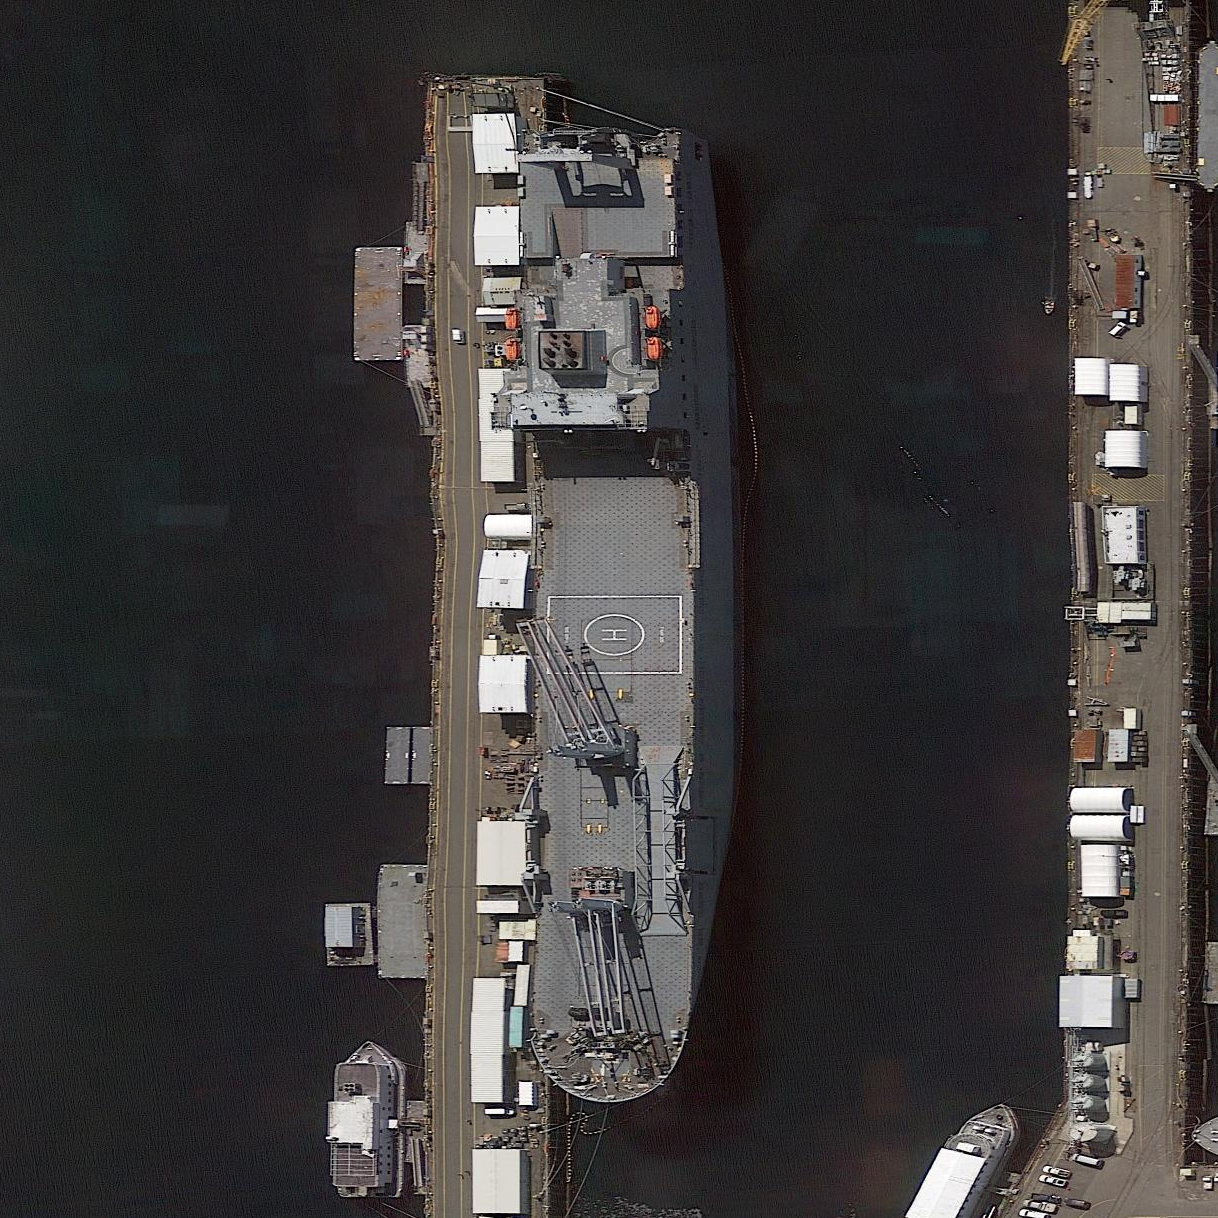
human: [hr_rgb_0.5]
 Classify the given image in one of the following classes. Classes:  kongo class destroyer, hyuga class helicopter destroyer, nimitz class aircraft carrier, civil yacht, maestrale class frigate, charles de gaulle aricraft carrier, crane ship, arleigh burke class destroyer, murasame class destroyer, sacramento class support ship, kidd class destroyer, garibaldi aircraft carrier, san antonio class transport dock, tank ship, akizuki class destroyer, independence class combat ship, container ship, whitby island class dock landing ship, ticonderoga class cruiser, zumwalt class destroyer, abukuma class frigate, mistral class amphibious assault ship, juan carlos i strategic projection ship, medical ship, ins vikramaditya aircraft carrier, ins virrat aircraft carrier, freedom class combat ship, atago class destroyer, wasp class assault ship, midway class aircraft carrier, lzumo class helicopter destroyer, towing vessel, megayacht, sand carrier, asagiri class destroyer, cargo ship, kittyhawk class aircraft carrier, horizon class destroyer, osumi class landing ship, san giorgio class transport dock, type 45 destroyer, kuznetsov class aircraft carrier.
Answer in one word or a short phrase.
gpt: Crane ship